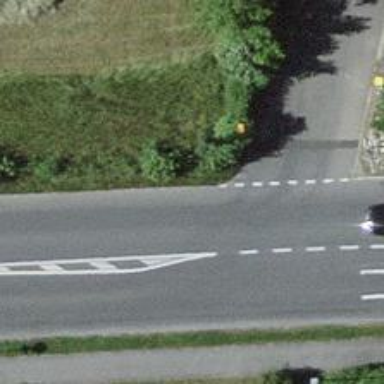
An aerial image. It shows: Pole with roof covering.